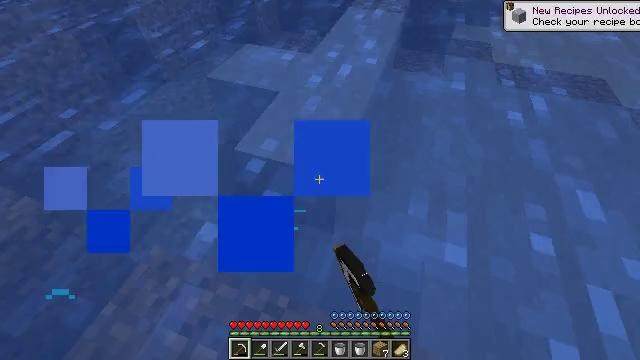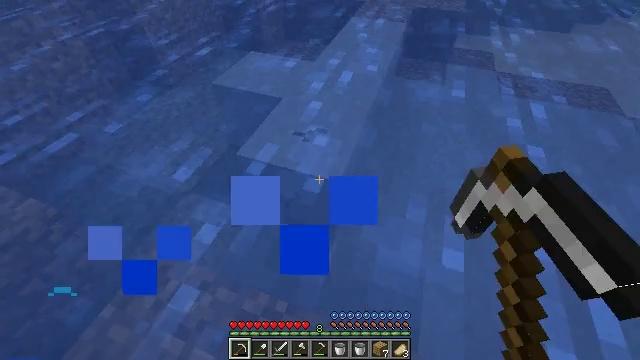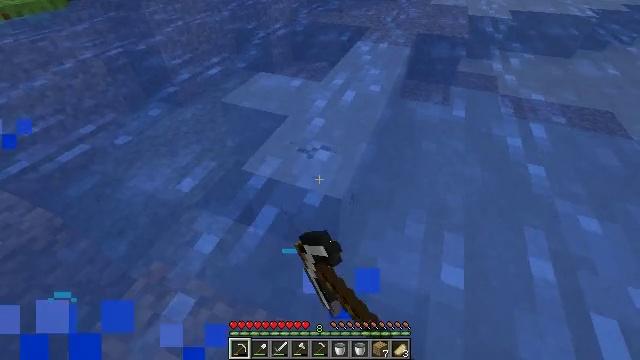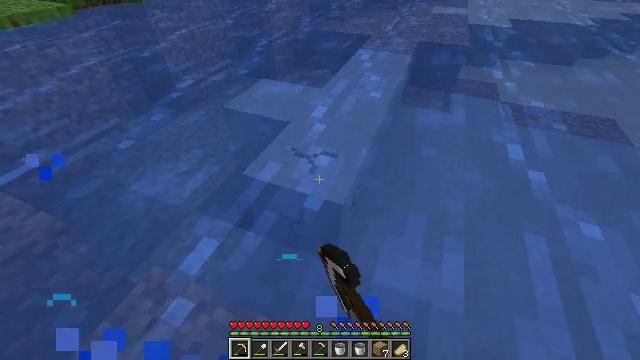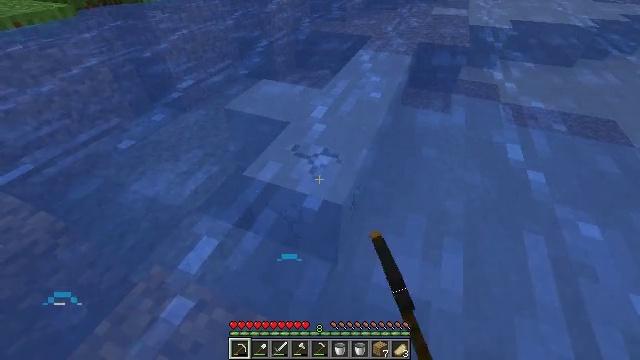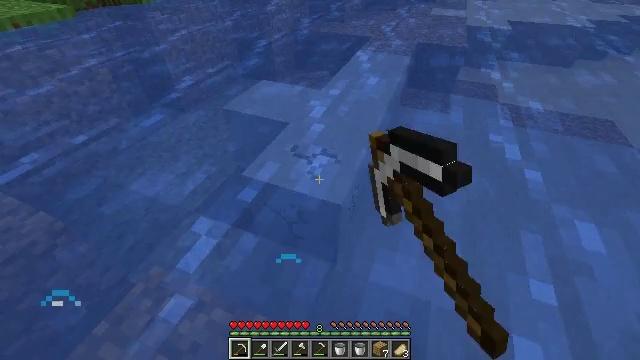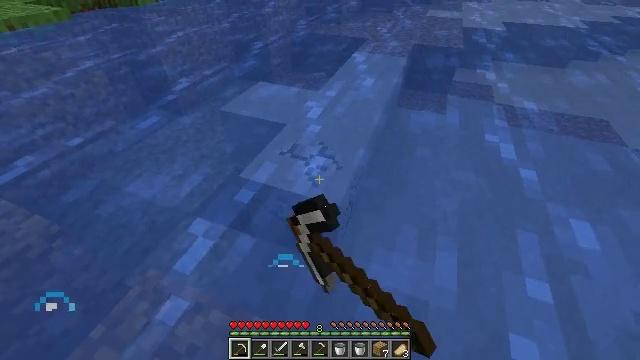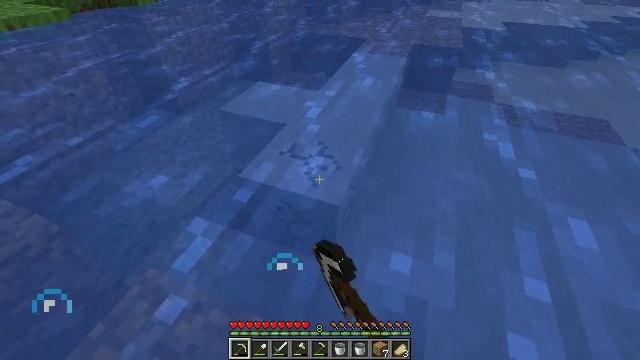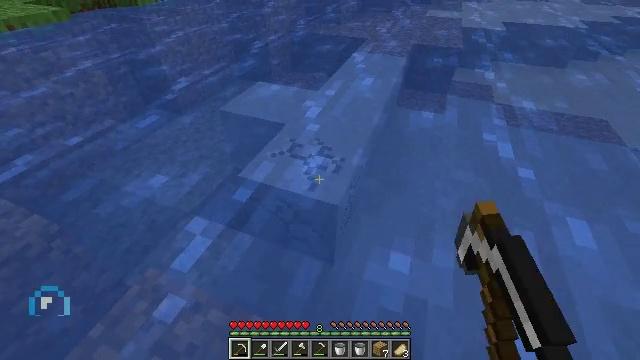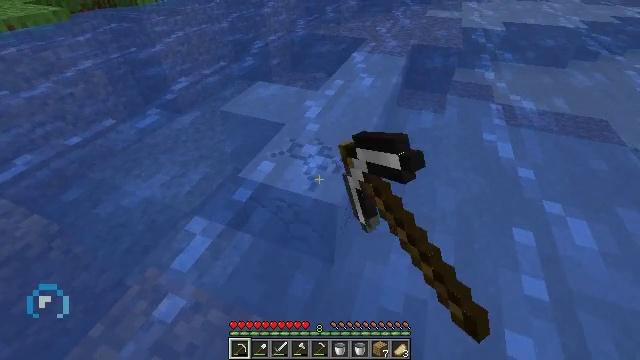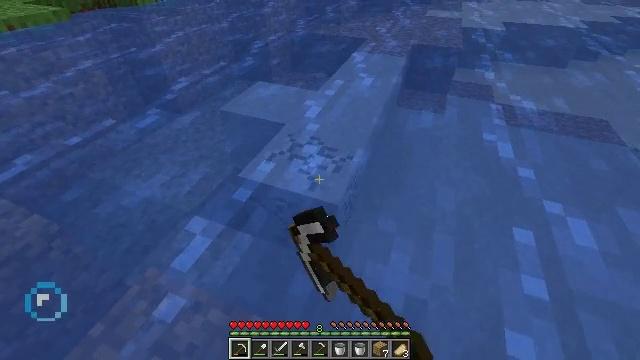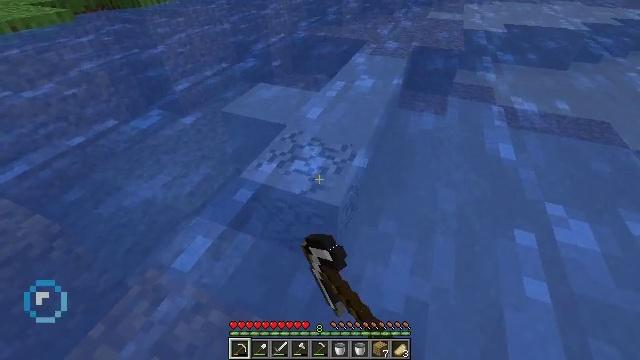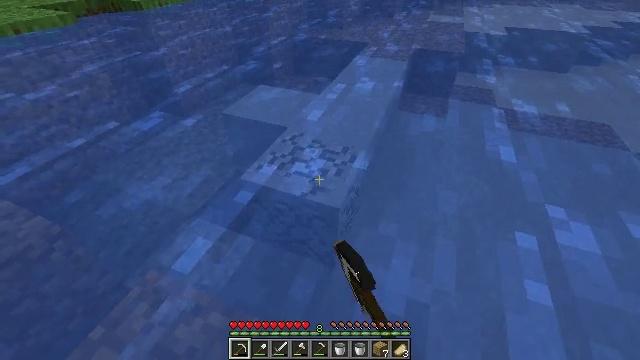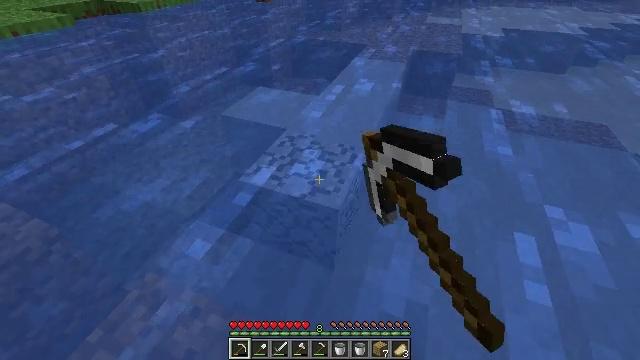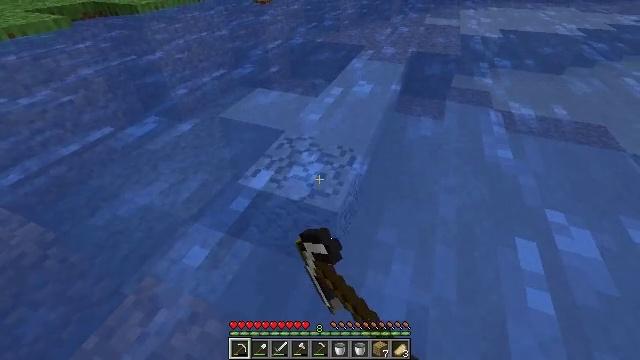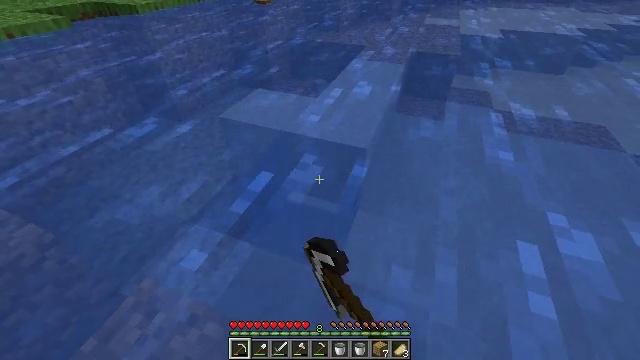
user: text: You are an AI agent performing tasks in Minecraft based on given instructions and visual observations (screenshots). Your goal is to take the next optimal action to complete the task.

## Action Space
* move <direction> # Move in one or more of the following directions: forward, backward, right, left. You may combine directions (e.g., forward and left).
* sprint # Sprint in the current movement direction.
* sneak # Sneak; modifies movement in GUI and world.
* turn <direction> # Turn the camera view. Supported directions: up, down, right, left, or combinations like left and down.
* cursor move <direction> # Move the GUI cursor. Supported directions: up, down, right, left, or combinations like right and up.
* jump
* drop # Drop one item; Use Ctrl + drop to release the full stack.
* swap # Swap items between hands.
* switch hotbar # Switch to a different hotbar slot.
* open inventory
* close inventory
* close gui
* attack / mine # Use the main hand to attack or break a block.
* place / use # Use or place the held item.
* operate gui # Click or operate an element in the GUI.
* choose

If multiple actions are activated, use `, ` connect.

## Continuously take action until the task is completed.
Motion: motion action
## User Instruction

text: Collect clay by holding down the left mouse button.
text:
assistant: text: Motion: attack / mine
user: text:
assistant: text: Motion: turn left and up, attack / mine
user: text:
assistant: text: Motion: turn up, attack / mine
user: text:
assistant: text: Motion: attack / mine
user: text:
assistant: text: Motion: attack / mine
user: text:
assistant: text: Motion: attack / mine
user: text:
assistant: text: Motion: attack / mine
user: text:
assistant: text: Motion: attack / mine
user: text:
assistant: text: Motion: attack / mine
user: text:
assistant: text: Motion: attack / mine
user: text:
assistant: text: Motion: attack / mine
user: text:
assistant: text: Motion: attack / mine
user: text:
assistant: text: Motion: attack / mine
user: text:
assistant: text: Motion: move forward, attack / mine
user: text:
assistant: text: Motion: move forward, attack / mine
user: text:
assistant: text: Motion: move forward, attack / mine
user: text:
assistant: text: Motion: move forward, attack / mine
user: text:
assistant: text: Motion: move forward, attack / mine
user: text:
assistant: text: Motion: move forward, turn right, attack / mine
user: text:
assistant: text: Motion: move forward, turn right, attack / mine
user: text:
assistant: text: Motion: turn right, attack / mine
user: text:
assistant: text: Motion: attack / mine
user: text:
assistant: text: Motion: attack / mine
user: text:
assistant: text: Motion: attack / mine
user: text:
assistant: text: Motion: attack / mine
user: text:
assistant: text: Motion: attack / mine
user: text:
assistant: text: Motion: attack / mine
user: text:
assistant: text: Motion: attack / mine
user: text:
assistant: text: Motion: attack / mine
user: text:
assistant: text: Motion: attack / mine